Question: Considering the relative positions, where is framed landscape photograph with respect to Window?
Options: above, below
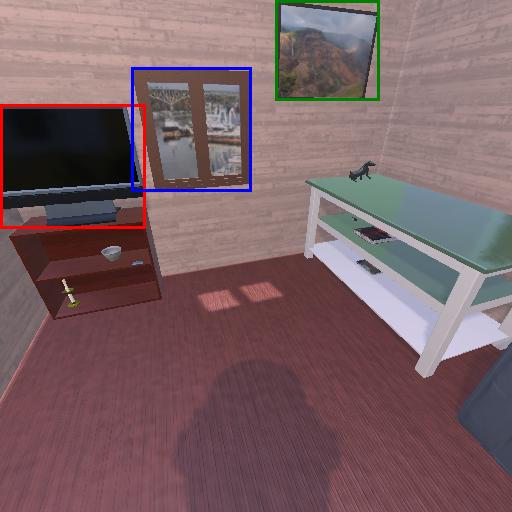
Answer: above